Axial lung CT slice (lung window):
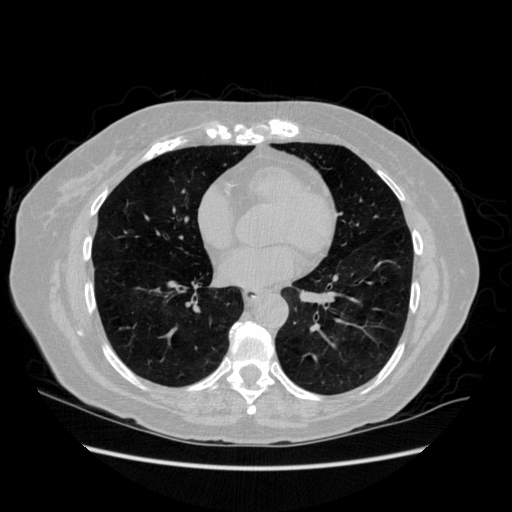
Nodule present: no